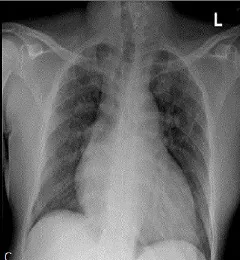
MRI DWI shows multiple hyperintense areas of restricted diffusion in the cerebellum in keeping with acute infarctions.
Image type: radiology (x_ray)